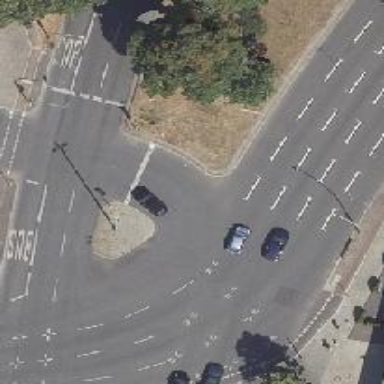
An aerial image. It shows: Road with traffic signals.